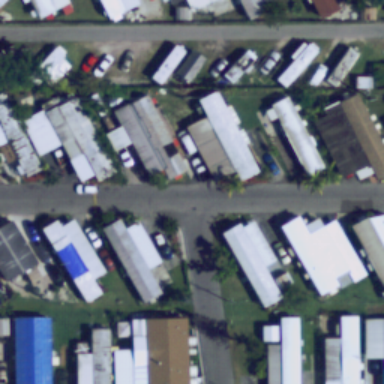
Many mobile homes arranged neatly in the mobile home park .